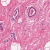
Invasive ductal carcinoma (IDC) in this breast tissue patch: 0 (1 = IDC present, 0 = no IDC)